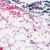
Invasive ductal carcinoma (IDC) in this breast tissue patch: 0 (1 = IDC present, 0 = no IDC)